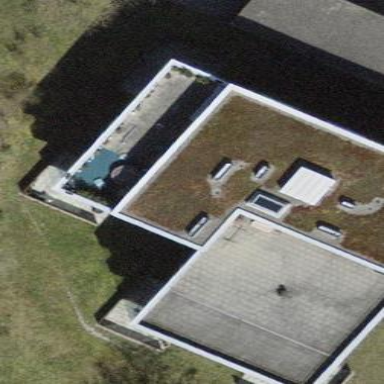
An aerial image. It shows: Flat-roofed apartment building.